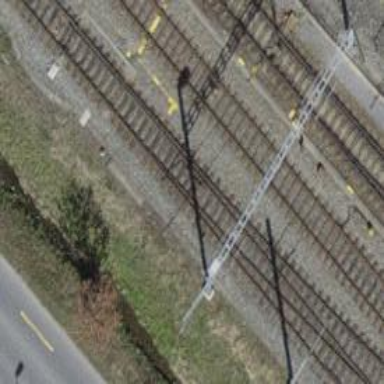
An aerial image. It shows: Single-track railway with electrified contact lines.